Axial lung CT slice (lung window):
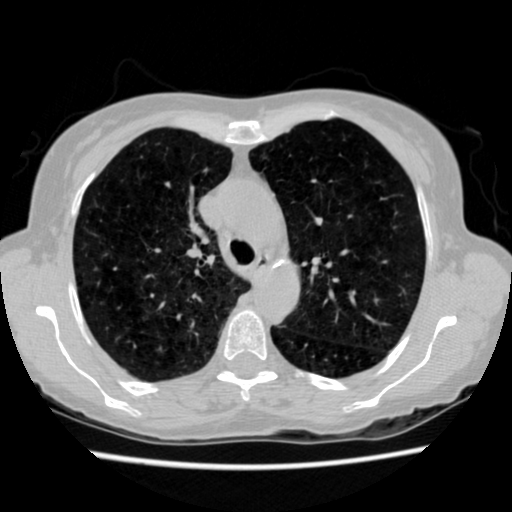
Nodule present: no